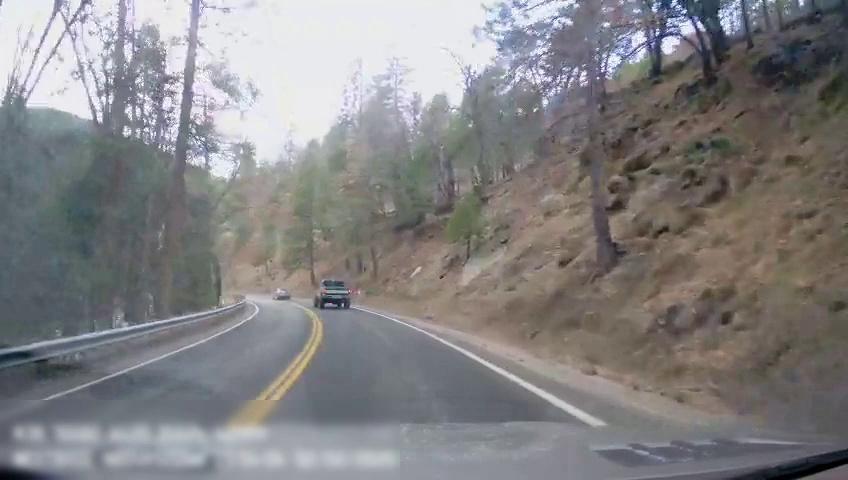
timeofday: Day
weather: Sunny
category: Drivable Space
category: Vehicles | Car
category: Vehicles | Truck
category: Lanes | Current Lane
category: Lanes | Current Lane
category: Lanes | Alternate Lane